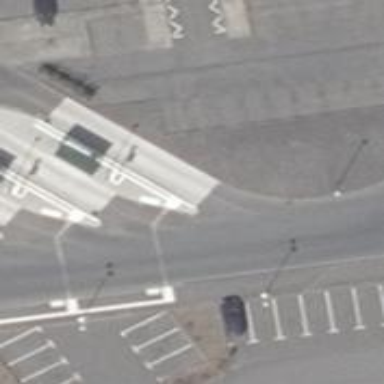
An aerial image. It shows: Asphalt road designated for service vehicles.